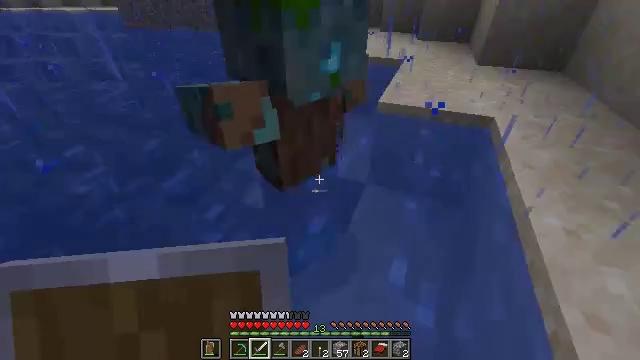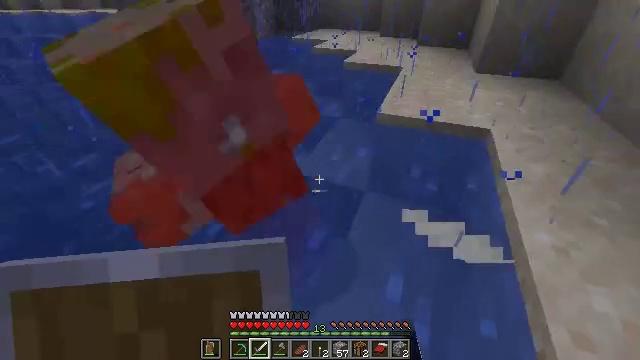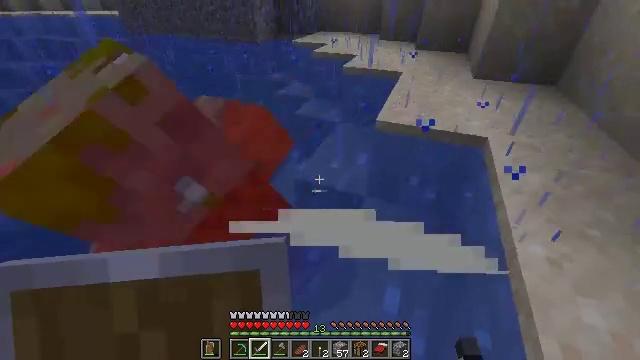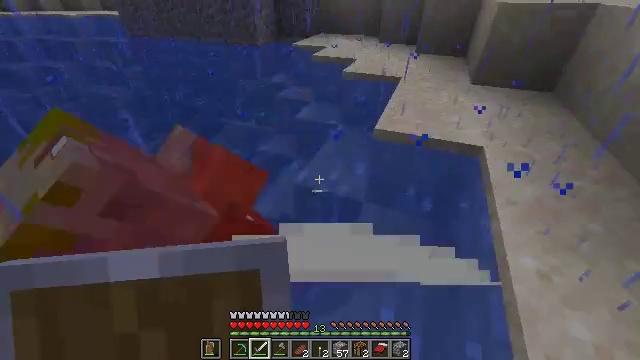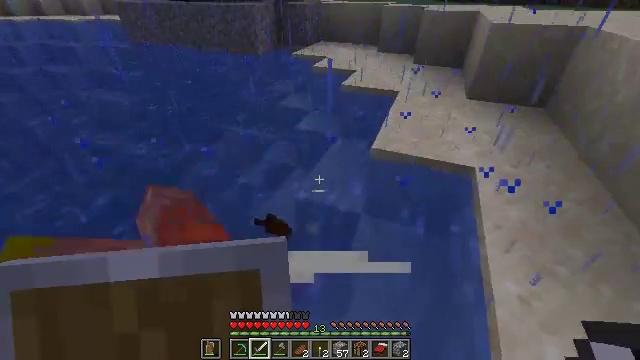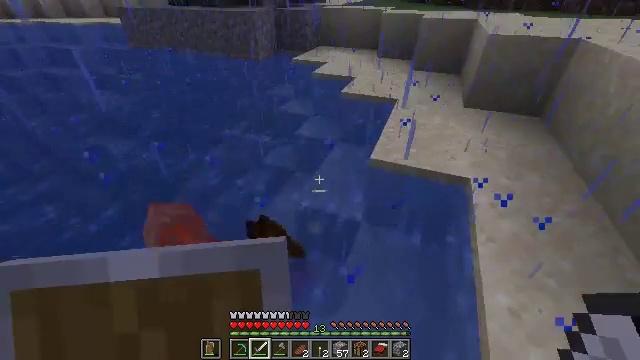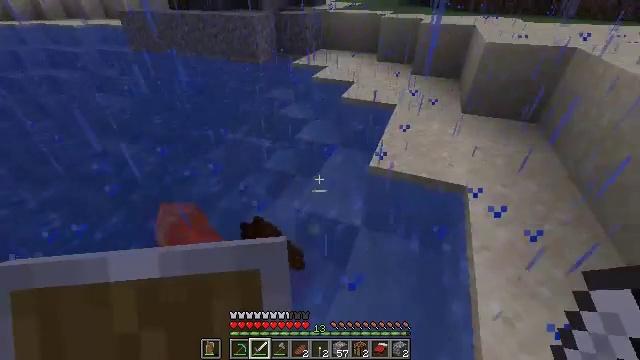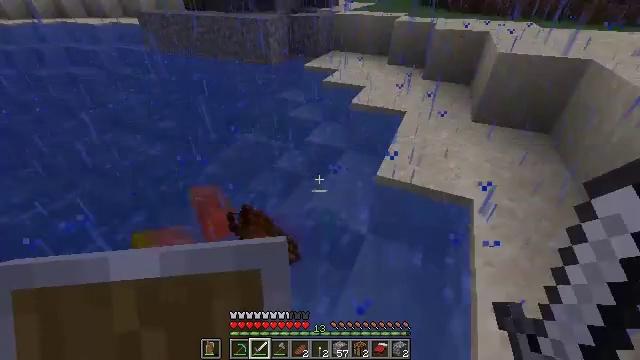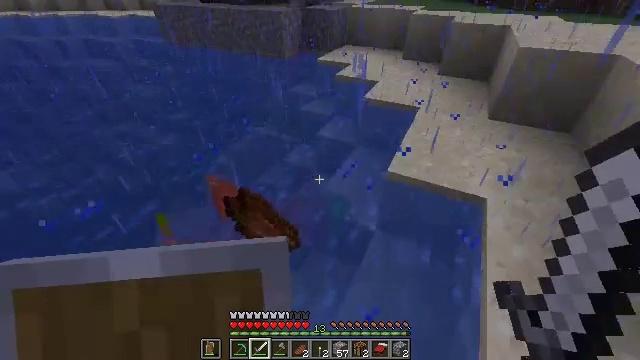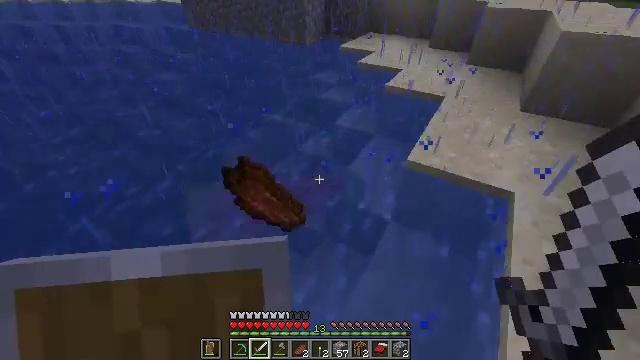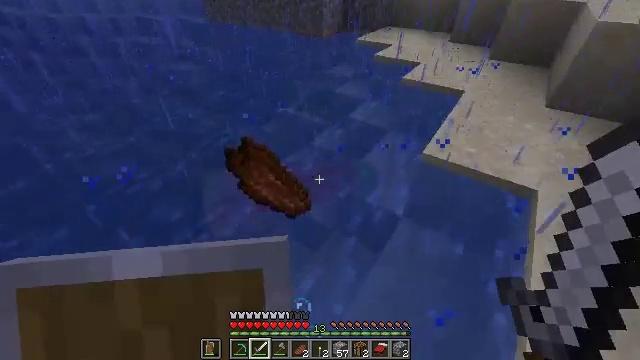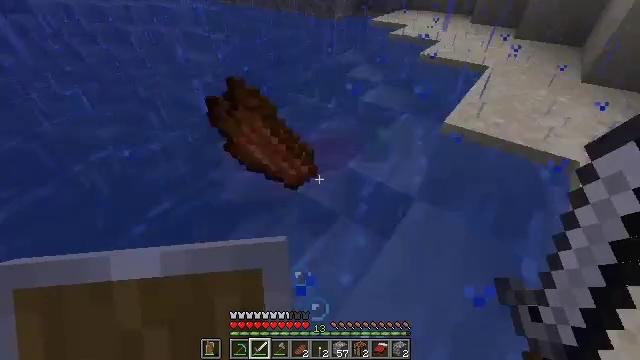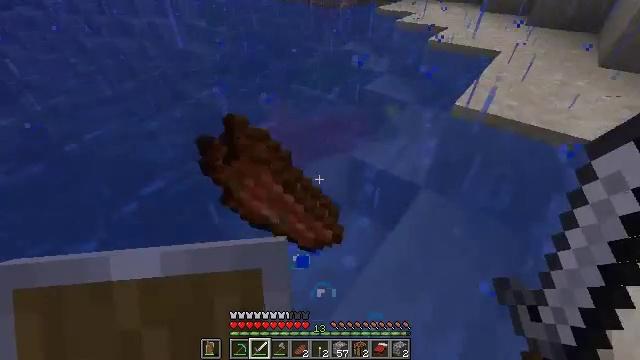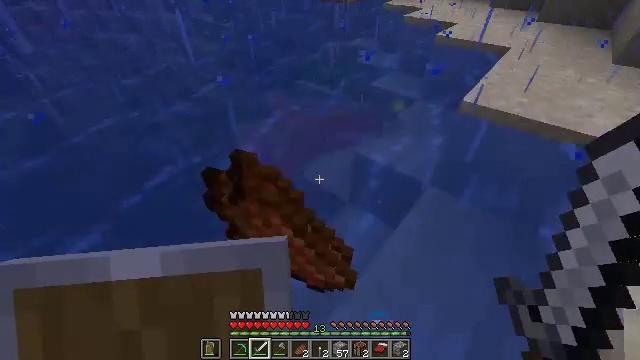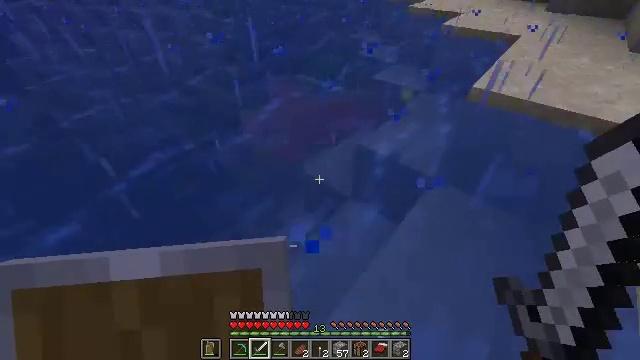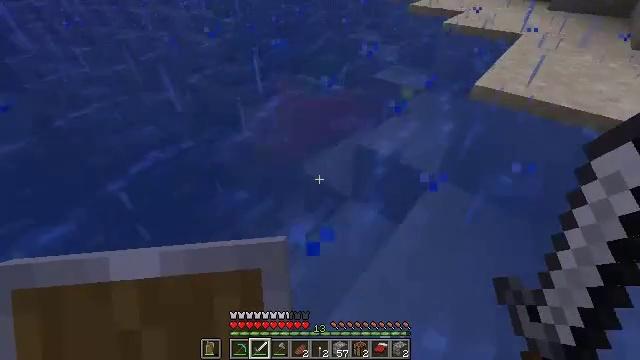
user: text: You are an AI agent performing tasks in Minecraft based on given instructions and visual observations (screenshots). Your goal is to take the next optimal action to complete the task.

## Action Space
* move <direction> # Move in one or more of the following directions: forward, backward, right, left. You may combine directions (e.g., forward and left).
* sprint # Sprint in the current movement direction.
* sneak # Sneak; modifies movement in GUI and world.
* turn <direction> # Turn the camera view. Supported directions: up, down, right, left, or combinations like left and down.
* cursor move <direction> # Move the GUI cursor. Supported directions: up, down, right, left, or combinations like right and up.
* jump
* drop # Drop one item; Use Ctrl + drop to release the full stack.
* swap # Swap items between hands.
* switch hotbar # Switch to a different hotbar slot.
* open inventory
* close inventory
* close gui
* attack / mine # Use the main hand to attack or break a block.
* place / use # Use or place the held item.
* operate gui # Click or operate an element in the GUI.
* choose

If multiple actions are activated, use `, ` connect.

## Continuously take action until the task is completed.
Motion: motion action
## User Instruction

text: Dig through gravel to clear a path.
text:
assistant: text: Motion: jump
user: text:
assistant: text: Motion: jump
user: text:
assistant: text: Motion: jump
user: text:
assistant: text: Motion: jump
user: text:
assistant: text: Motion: jump
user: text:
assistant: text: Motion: jump
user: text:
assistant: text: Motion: turn left, jump
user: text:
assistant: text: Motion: turn left, jump
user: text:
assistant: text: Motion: turn left and down, jump
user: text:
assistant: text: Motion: turn left, jump
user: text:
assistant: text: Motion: turn left, jump
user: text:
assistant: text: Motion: jump
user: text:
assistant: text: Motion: move forward, turn left, jump
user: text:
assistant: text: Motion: move forward
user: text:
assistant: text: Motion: move forward
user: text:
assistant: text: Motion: move forward
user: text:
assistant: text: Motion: move forward, turn right and up
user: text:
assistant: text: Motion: move forward, turn right and up
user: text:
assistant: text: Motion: move forward, turn right and up
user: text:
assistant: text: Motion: move forward, turn right and up
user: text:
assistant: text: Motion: move forward, turn right
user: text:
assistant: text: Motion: move forward, jump
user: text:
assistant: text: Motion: move forward, jump
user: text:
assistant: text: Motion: move forward, jump
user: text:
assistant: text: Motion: move forward, jump
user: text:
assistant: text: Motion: move forward, jump
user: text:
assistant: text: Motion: move forward, jump
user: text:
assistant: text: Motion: move forward, jump
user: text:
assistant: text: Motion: move forward, jump
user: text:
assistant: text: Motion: move forward, jump